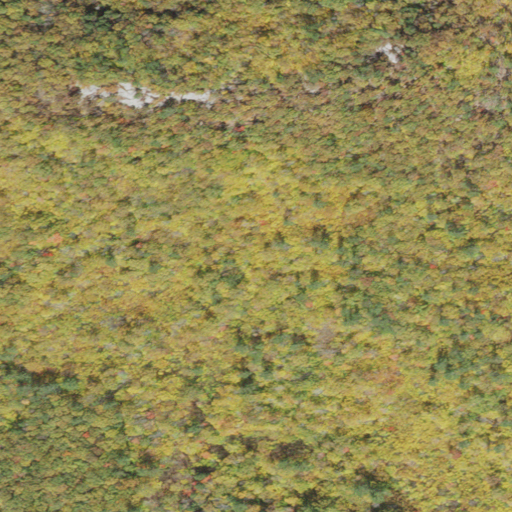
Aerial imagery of mountain in New Hampshire named Mount Bet containing deciduous forest and mixed forest